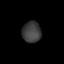
Tissue: lung
Cell type: Epithelial cells
Senescence score: 0.201
Nuclear area (px): 392
Mean DAPI intensity: 60.75